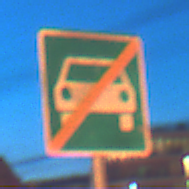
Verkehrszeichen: EndeKraftfahrstrasse
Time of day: Night
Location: Outdoor (Urban)
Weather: PartlyCloudy
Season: NotSpecified
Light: Artificial